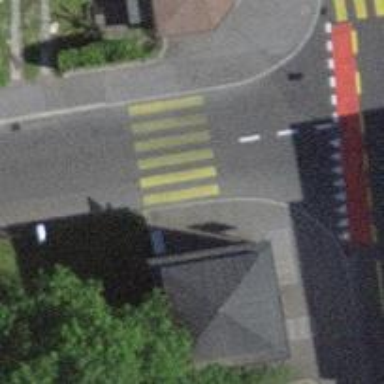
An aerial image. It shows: Kerb serving as barrier.